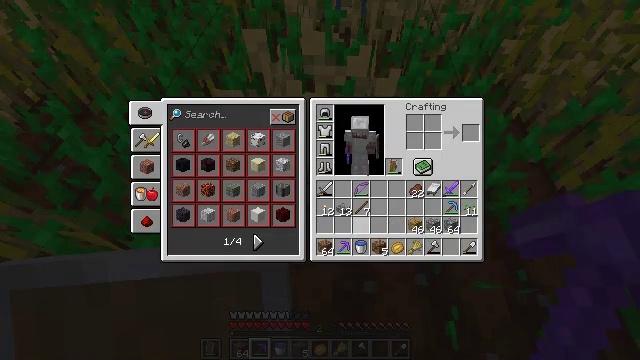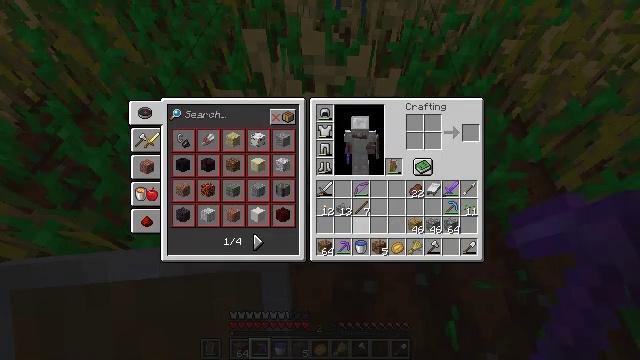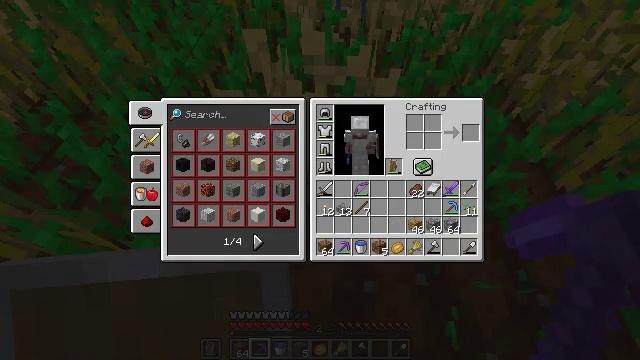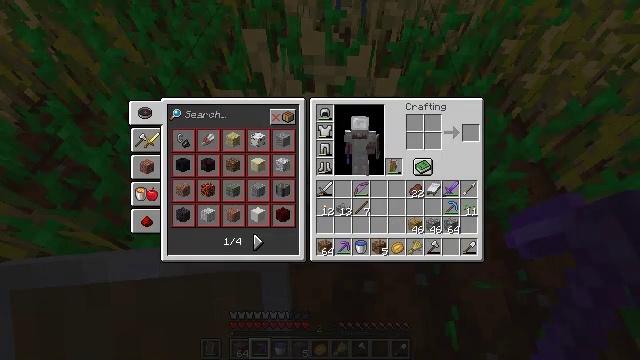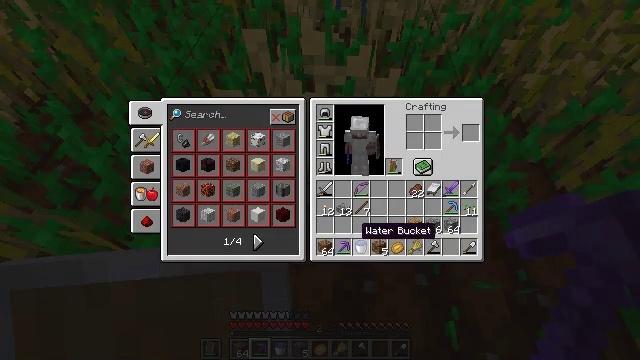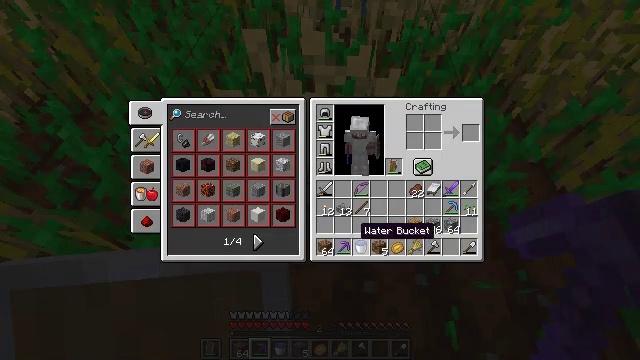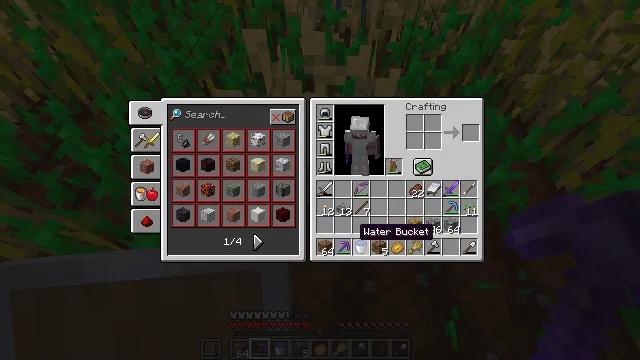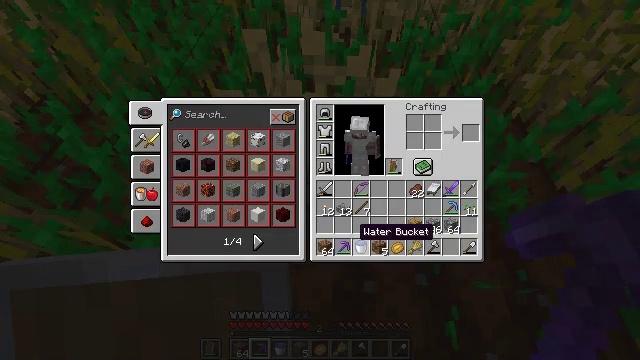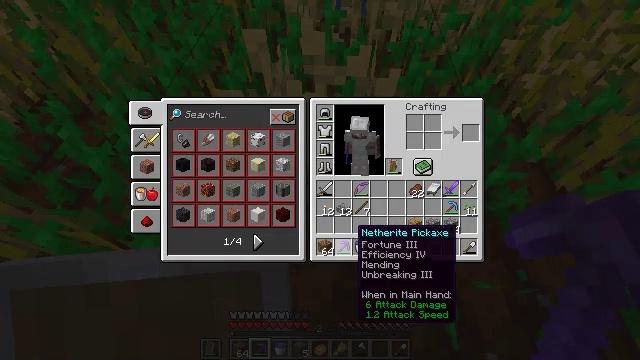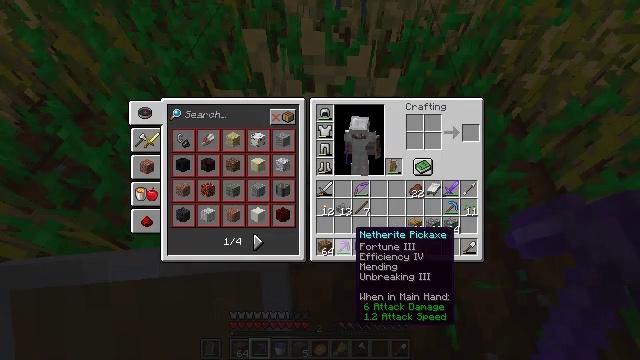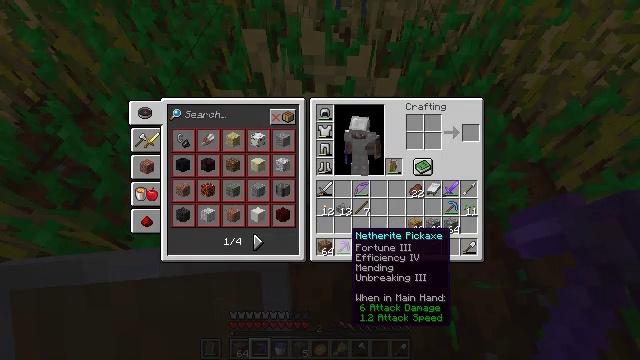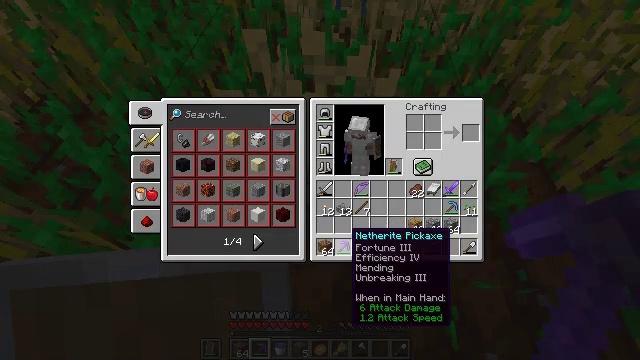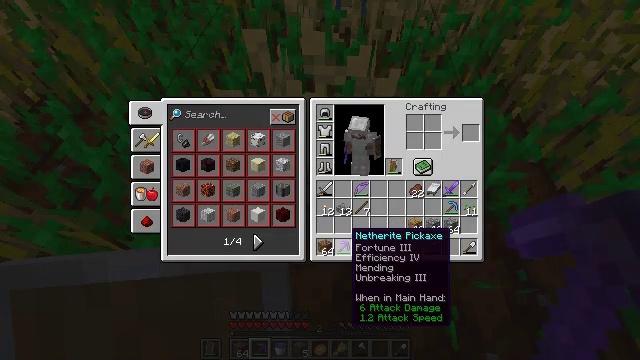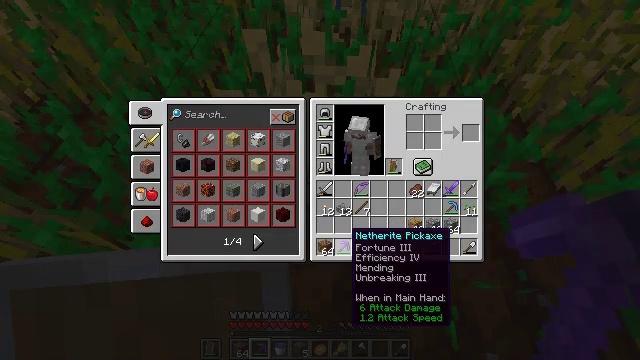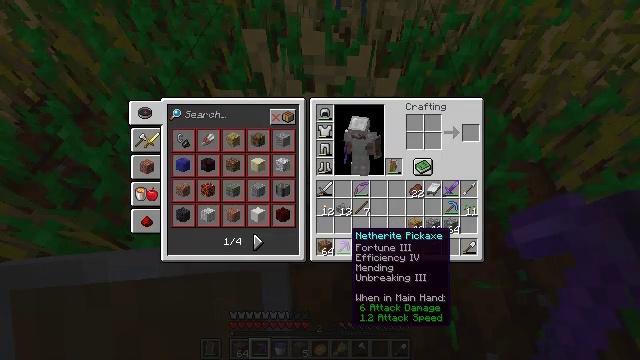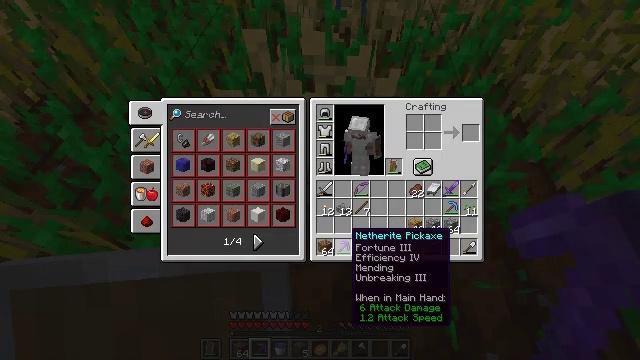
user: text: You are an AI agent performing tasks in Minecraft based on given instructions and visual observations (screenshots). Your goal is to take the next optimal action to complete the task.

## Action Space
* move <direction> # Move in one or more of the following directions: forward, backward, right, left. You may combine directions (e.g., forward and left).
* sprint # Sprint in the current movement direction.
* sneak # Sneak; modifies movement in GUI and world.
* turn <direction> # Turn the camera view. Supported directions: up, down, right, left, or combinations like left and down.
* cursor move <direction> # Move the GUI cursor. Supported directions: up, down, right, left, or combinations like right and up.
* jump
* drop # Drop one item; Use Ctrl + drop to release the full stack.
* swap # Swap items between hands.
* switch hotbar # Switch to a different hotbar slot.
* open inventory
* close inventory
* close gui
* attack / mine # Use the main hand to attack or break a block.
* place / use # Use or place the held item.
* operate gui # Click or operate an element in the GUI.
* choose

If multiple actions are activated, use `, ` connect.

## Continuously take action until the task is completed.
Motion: motion action
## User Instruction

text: Collect wheat crops.
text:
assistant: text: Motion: no_op
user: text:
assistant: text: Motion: no_op
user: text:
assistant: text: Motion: no_op
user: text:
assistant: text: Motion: no_op
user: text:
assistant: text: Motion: no_op
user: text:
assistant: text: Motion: no_op
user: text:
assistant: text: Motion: no_op
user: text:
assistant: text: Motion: no_op
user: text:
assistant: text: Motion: no_op
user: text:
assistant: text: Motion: no_op
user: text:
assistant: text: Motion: no_op
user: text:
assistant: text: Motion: no_op
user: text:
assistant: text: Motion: no_op
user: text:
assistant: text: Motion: no_op
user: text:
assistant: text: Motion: no_op
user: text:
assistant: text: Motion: no_op
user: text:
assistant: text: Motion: close inventory
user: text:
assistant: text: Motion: close inventory
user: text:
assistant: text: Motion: close inventory
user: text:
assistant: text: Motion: no_op
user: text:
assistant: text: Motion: no_op
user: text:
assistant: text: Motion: no_op
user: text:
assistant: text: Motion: no_op
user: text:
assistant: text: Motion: no_op
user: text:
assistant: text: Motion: attack / mine
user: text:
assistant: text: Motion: attack / mine
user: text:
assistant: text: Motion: no_op
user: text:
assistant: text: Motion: no_op
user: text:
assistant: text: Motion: no_op
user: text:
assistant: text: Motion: no_op